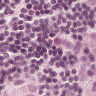
Metastatic tissue present: yes